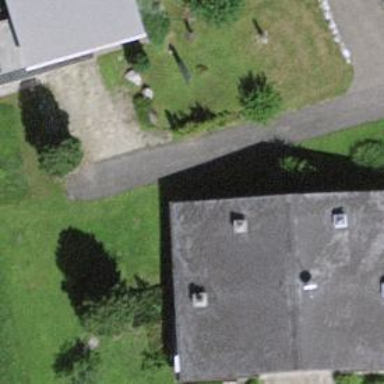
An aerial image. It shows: Terrace building.